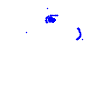
Particle: electron